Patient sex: M
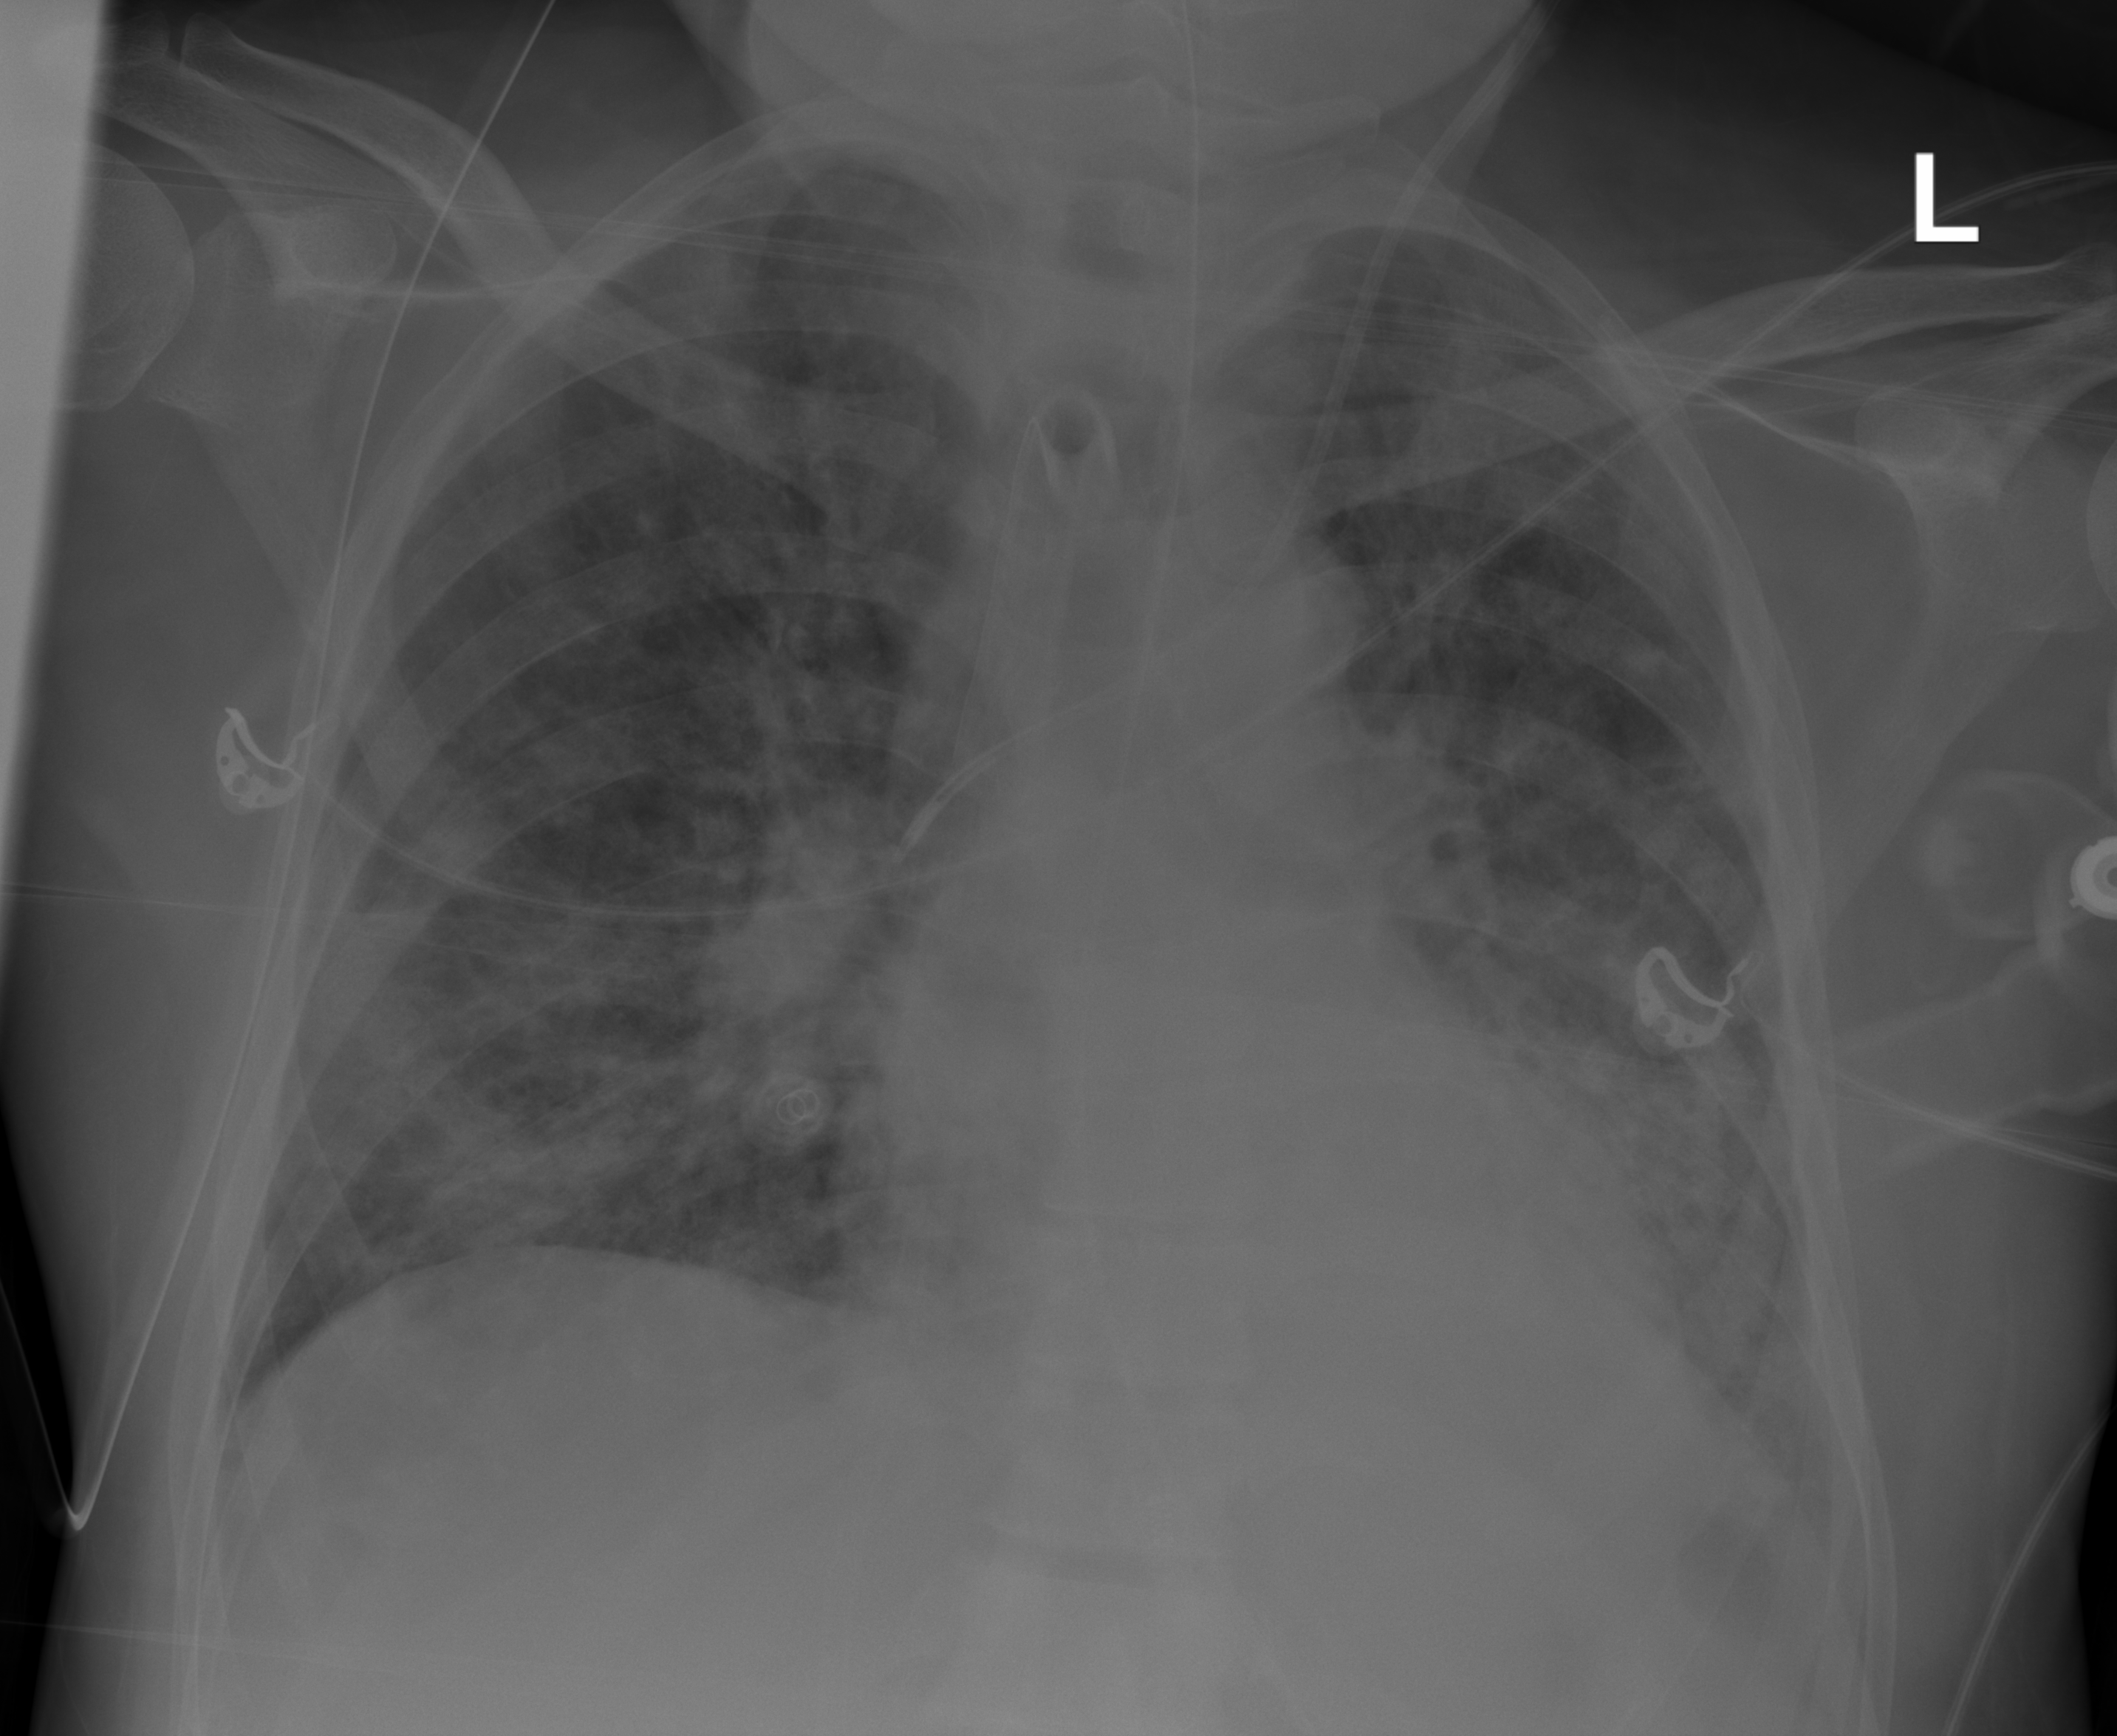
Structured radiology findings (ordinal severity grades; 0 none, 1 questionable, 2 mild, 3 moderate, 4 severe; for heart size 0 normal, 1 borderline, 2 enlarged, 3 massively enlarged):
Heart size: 0
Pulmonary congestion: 0
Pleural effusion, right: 0
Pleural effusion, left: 2
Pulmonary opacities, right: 3
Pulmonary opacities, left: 3
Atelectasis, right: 2
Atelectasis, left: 2